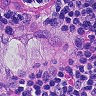
Metastatic tissue present: yes